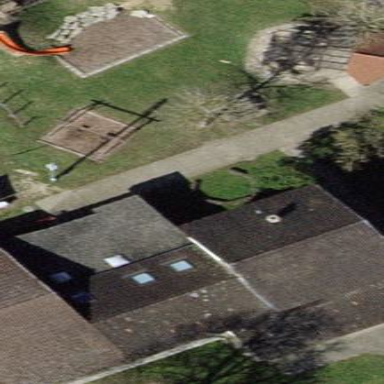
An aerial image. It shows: Kindergarten building.